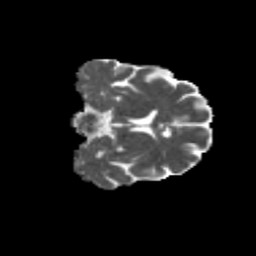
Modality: MD
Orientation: coronal
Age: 59
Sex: female
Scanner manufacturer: siemens
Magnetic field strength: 3 T
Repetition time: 4.71 s
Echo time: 0.0906 s